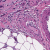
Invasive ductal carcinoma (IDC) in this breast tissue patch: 1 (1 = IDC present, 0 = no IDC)